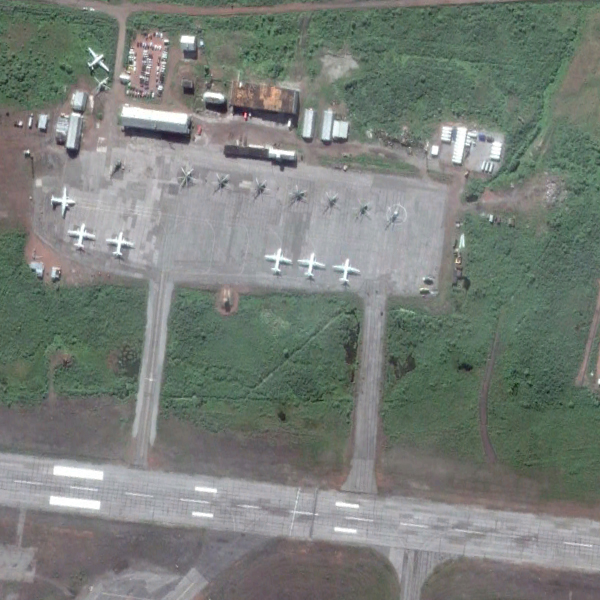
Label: Airport